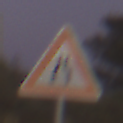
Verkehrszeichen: VerengteFahrbahn
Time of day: Dawn
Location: Outdoor (RoadRail)
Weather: Clear
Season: NotSpecified
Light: Natural